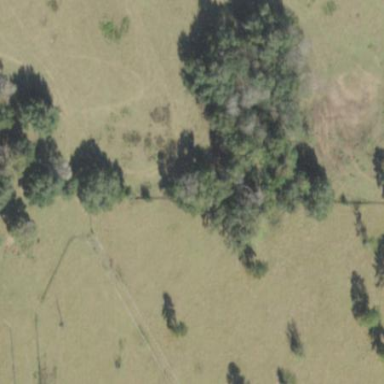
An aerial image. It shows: Mixed leaf woodland.